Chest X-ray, PA view. Patient: 53 years old, sex F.
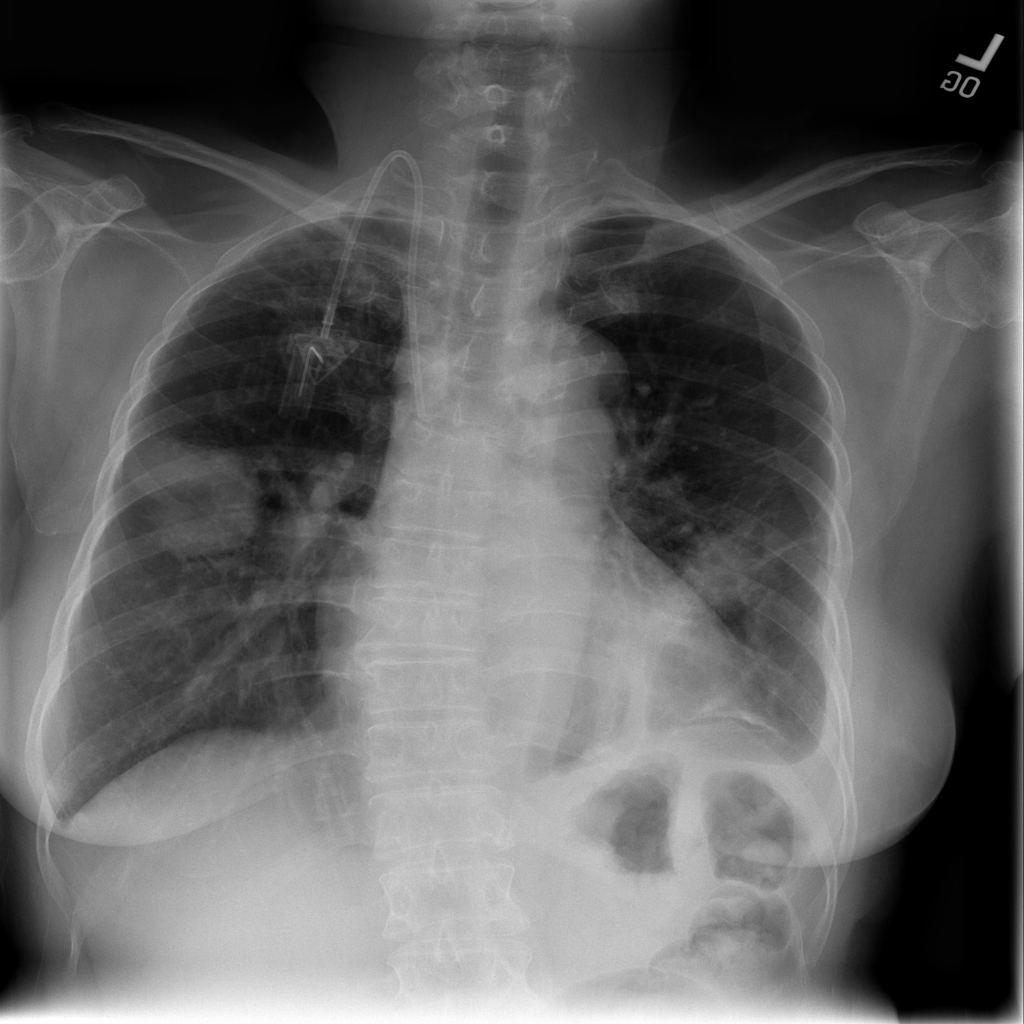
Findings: Effusion, Pneumothorax